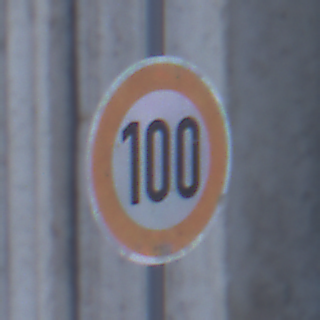
Verkehrszeichen: Geschwindigkeit100
Umgebung: Outdoor, Urban
Tageszeit: SunriseSunset
Wetter: Clear
Licht: Natural
Jahreszeit: NotSpecified
Kontrast: MediumContrast